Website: apple
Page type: cross-sells
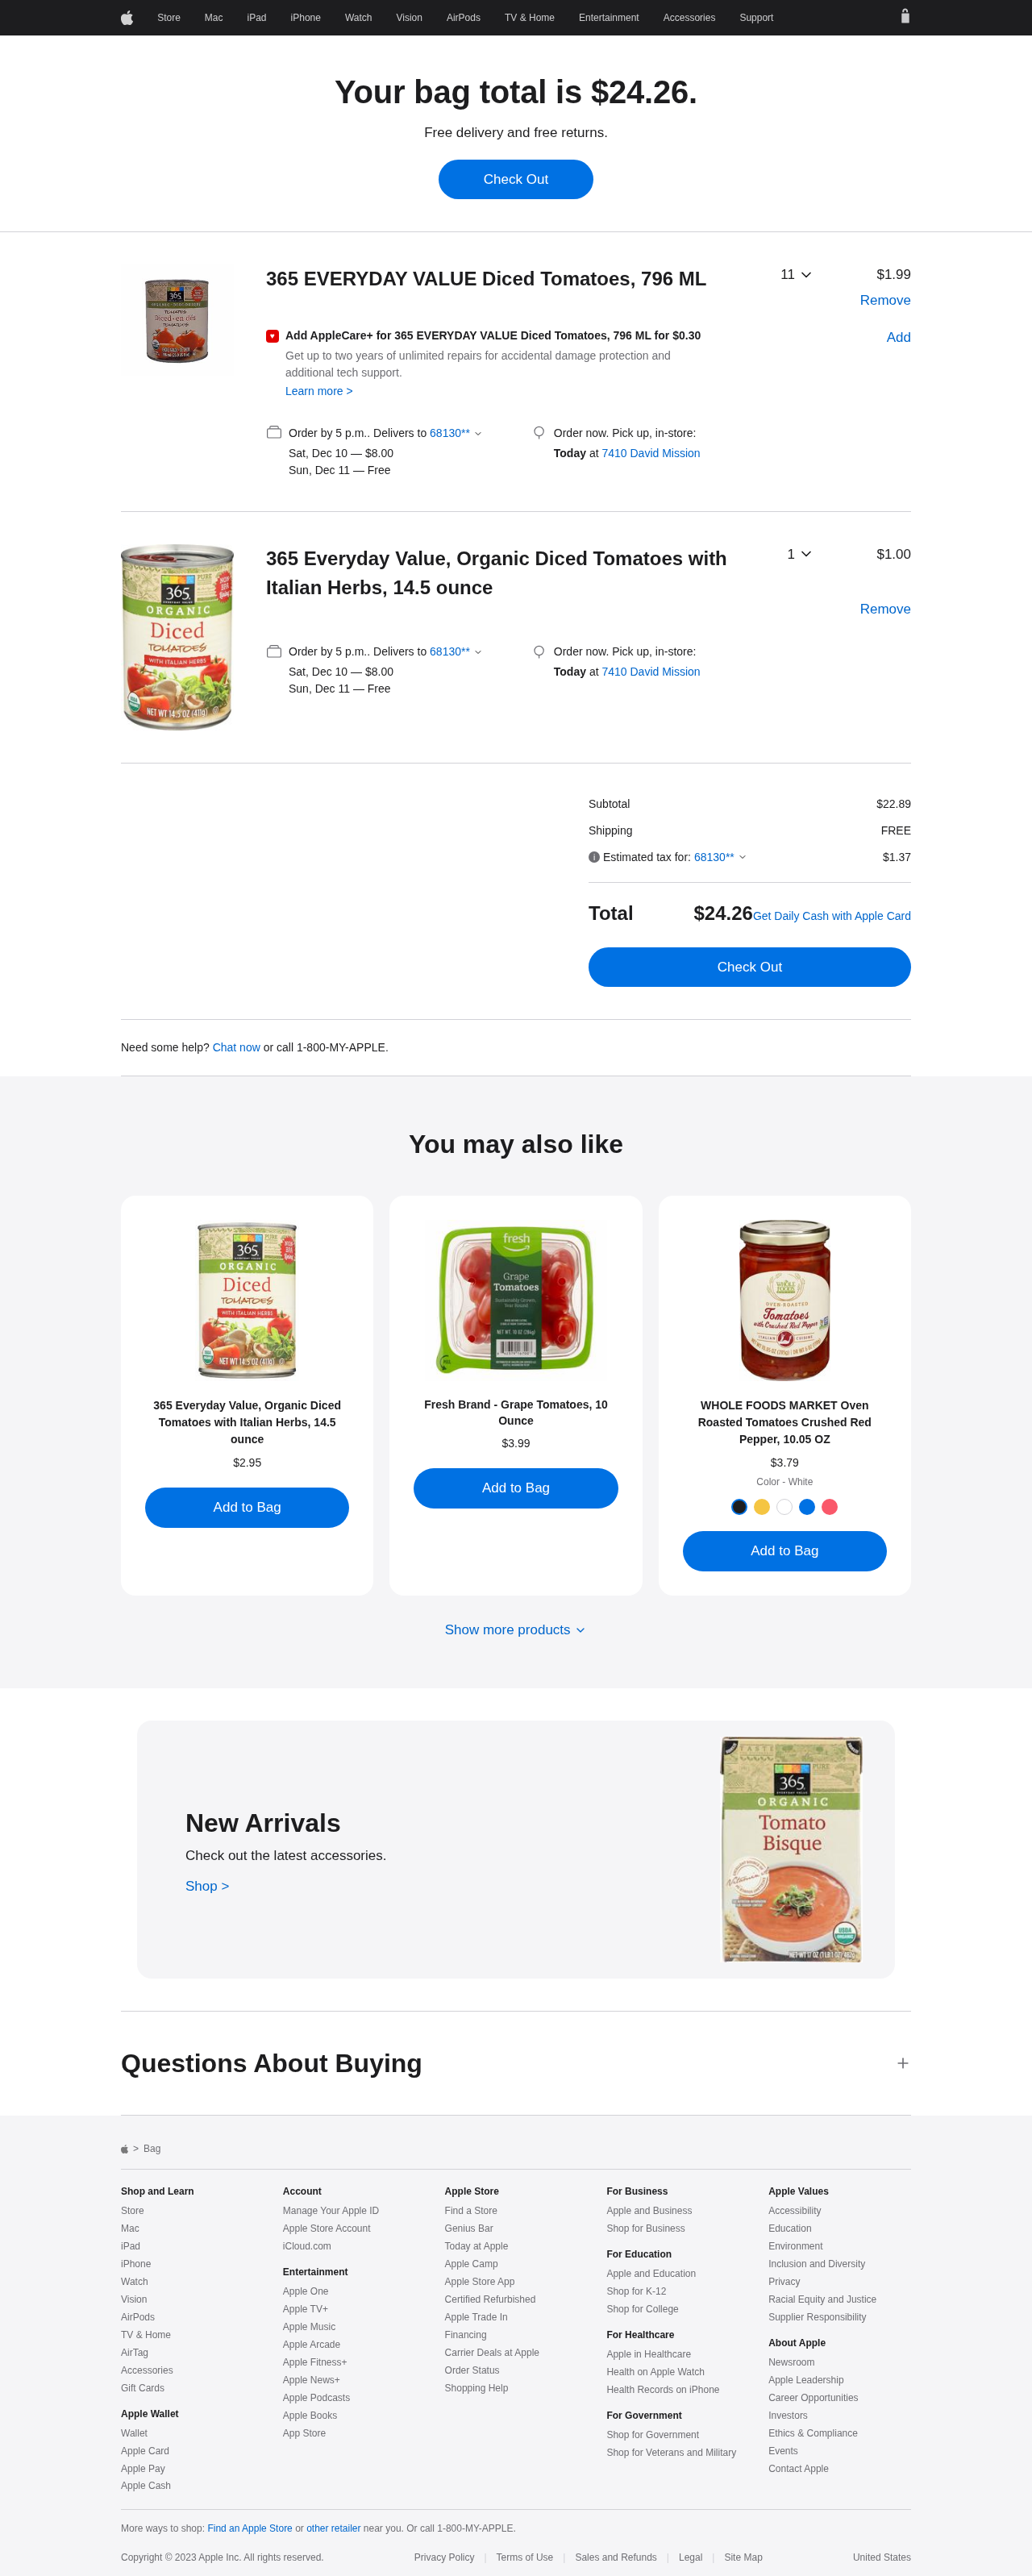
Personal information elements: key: PII_LOCATION1_STREET
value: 7410 David Mission
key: PII_POSTCODE
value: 68130
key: PII_POSTCODE2
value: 68130
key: PII_POSTCODE_FULL
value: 68130
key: PII_POSTCODE_NUMERIC
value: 68130
Product elements: key: PRODUCT1_NAME
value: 365 EVERYDAY VALUE Diced Tomatoes, 796 ML
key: PRODUCT1_PRICE
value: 1.99
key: PRODUCT1_QUANTITY
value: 11
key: PRODUCT2_NAME
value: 365 Everyday Value, Organic Diced Tomatoes with Italian Herbs, 14.5 ounce
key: PRODUCT2_PRICE
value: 1
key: PRODUCT2_QUANTITY
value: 1
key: PRODUCT3_NAME
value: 365 Everyday Value, Organic Diced Tomatoes with Italian Herbs, 14.5 ounce
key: PRODUCT3_PRICE
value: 2.95
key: PRODUCT4_NAME
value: Fresh Brand - Grape Tomatoes, 10 Ounce
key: PRODUCT4_PRICE
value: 3.99
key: PRODUCT5_NAME
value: WHOLE FOODS MARKET Oven Roasted Tomatoes Crushed Red Pepper, 10.05 OZ
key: PRODUCT5_PRICE
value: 3.79
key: PRODUCT1_NAME2
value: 365 EVERYDAY VALUE Diced Tomatoes, 796 ML
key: PRODUCT1_APPLECARE_PRICE
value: $0.30
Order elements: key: ORDER_TOTAL
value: $24.26
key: ORDER_DELIVERY_DATE
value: Sat, Dec 10
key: ORDER_DELIVERY_DATE2
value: Sun, Dec 11
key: ORDER_DELIVERY_DATE3
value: Sat, Dec 10
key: ORDER_DELIVERY_DATE4
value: Sun, Dec 11
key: ORDER_SUBTOTAL
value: $22.89
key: ORDER_SHIPPING_COST
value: FREE
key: ORDER_TAX
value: $1.37
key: ORDER_TOTAL2
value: $24.26